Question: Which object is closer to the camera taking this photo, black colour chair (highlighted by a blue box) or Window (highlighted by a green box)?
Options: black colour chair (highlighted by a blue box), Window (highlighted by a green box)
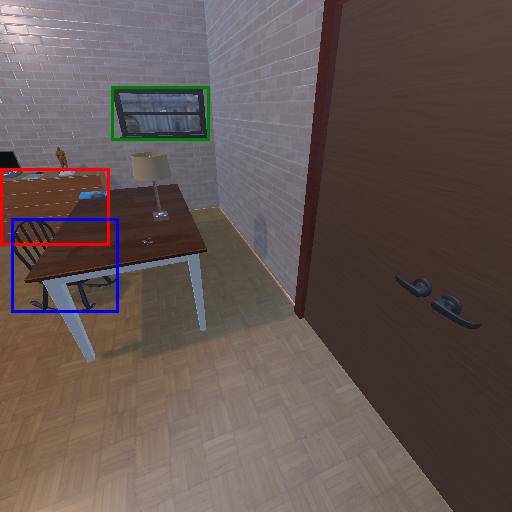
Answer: black colour chair (highlighted by a blue box)